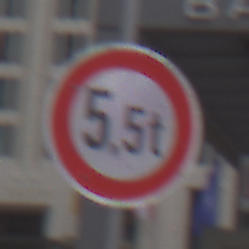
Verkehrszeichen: TatsaechlicheMasse
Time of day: MorningAfternoon
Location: Outdoor (Urban)
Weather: Overcast
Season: NotSpecified
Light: Natural